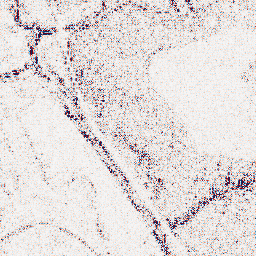
Category: wavelet
Decomposition family: wavelet_reverse_biorthogonal
Decomposition parameters: wavelet: rbio4.4
level: 1
Upsampling method: bspline
Upsampling parameters: scale: 2
Upsampling scale: 2